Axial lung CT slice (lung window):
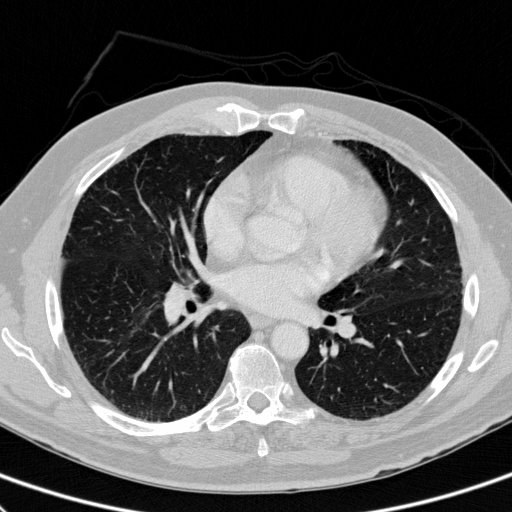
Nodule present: no